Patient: sex F, age 46
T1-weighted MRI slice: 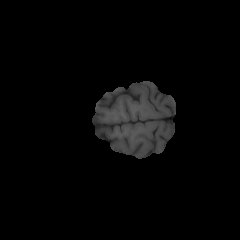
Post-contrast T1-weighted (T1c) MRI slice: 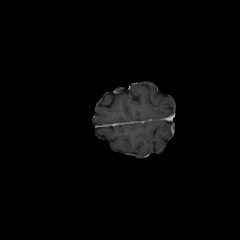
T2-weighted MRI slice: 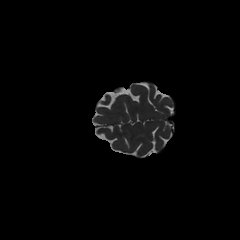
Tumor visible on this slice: no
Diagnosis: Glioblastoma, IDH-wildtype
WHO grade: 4